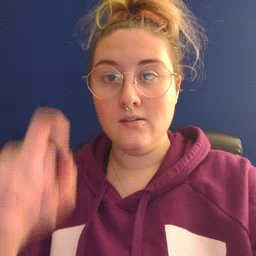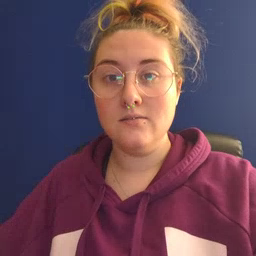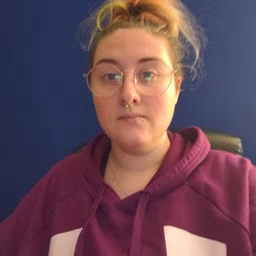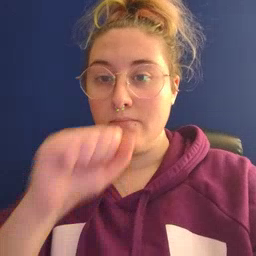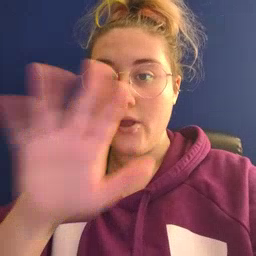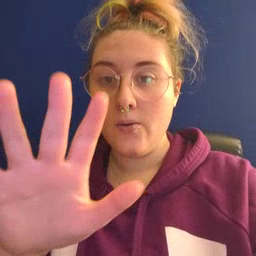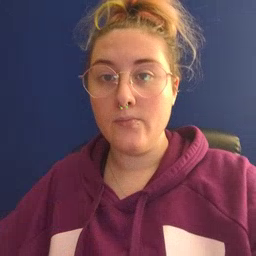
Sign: blow